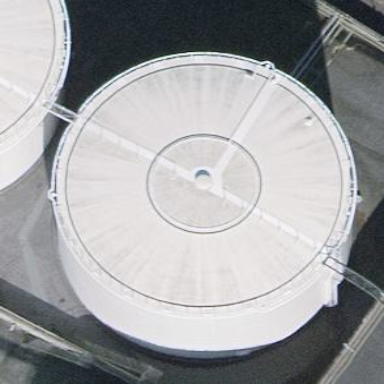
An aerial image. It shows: Building with storage tank.